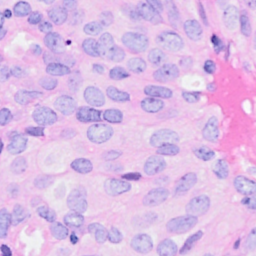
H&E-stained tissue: Breast